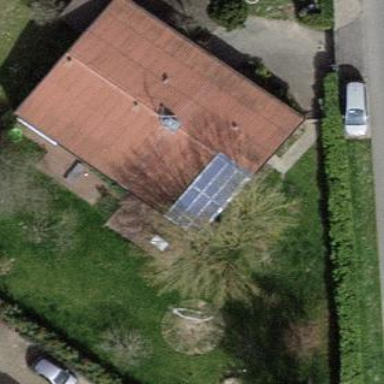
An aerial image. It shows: Garden surrounded by fence.